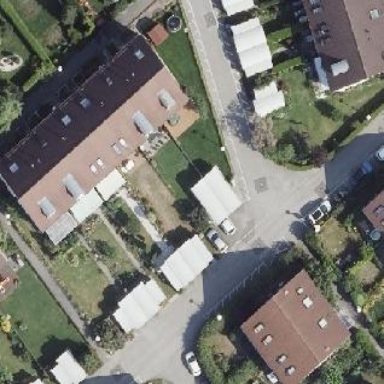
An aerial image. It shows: Terrace-style building with gabled roof.